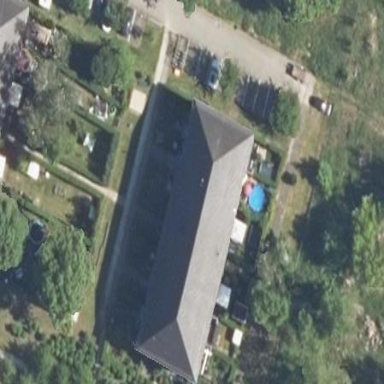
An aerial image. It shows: Terrace building with hipped black roof.